Question: I am pretty new to WPF, and I have been having trouble trying to determine how to go about creating the screens I require.
I have an application that I am attempting to re-develop on WPF. When the program begins a text file is loaded into a memory object which holds survey question/answer definitions. For questions with preset answer choices, such as radiobutton (single) or checkbox (multiple) entry, the goal is to show all of the answers on the screen at once (with no scrolling) whenever possible. To do this, the answers are tested between 4 different display formats, ranging from 1 to 4 columns of answers, for the best fit. Once the best fit has been found, the elements are drawn to the screen in whatever format was determined.
This works perfectly in WinForms, but it seems to be a problem in WPF based on the way it handles UI creation and measurements. Any help/ideas that can be offered would be greatly appreciated...
MORE INFO:

A - Single column layout
B - Two Column
C - Three Column
D - Four Column
E - Tow Column Example where the text wrapped for the Checkbox or RadioButton example.
** The key here is that when the page loads, I do not yet know which of these formats will fit my content without scrolling, let alone best fit. That's where I'm getting hung up right now. In the old WinForms version of my application I measure all my content prior to display it, so I know what format will hold it best.
Another wrinkle being that I always want the columns when 2+ to be about equal in height. So if it just barely doesn't fit in a single column, I'd want to see two shorter columns, instead of 1 long column and a very short one beside it.
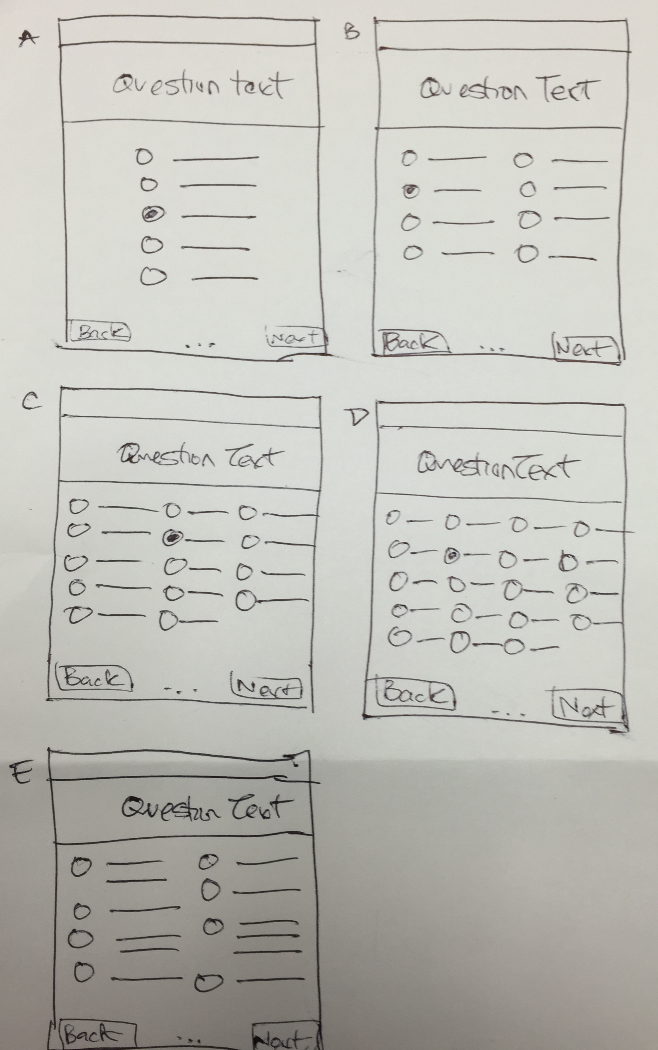
Answer: You should rather use the relative sizing layout opportunities that WPF provides so you don't need to worry about testing the specific layout like in WinForms.
You can, for example:
- - -
Think less in terms of what fixed layout strategy works and more in terms of how you can make the layout react to the content, much like a web-based CSS-based system.
Based on the update with the V1-4 layouts, you should consider whether you can determine the layout based on the content supplied. If so, create appropriate generic 'DataTemplates' for the content 'ViewModel' type (your 'ViewModel' could be a single class - this is one of the strengths of WPF's databinding and MVVM) and use a 'TemplateSelector' to serve up the 'DataTemplate' (layout) for the content based on some selection logic.
To measure text use 'FormattedText' class.
To measure an entire 'Control' call 'Measure()' with a specific 'Size'. If the 'DesiredSize' is larger than the 'Measure()' 'Size' argument then the content overflows the bounds provided and may scroll depending on whether you allow scrolling (you can disable scrolling using the 'ScrollViewer.CanContentScroll' attached property but the content will be clipped instead)